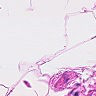
Metastatic tissue present: no